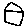
Label: house